Interaction volume radius: 5 \u00c5
Interaction volume height: 40 \u00c5
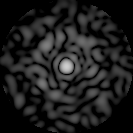
Disorder parameter: 0.7902